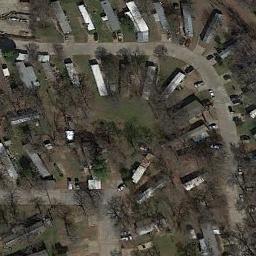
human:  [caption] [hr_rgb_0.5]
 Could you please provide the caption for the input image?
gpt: The mobile home park has some neatly arranged mobile homes and bare trees and some roads go through the mobile home park .

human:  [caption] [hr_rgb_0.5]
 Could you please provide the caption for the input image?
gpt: Many buildings of different shapes and sizes are in mobile home parks .

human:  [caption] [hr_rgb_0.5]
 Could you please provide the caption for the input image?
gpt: The mobile home park is on the bare land next to the road .

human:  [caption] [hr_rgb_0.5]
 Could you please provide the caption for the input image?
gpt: Behind the mobile homes park is a wood .

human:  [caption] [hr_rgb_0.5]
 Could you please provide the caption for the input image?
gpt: There are some buildings and withered trees in the mobile home park .